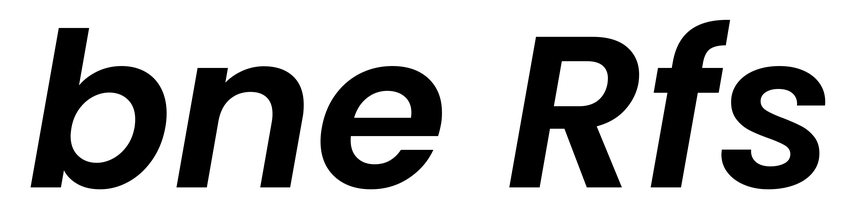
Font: Poppins-SemiBoldItalic